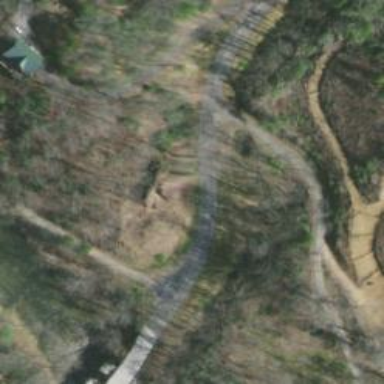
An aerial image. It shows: Culvert tunnel.